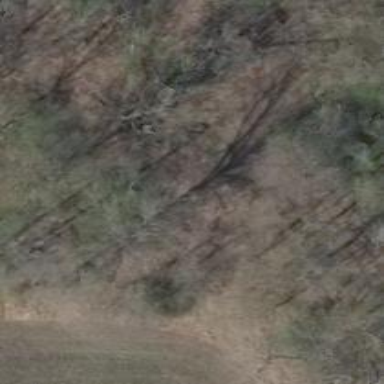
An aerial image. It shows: Natural monument - tree.